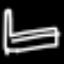
Label: bed